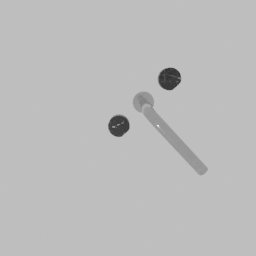
Label: appliances